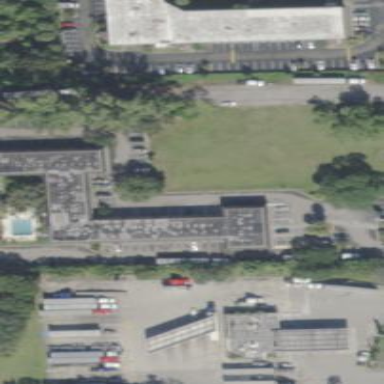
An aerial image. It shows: Hotel building.